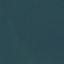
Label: SeaLake